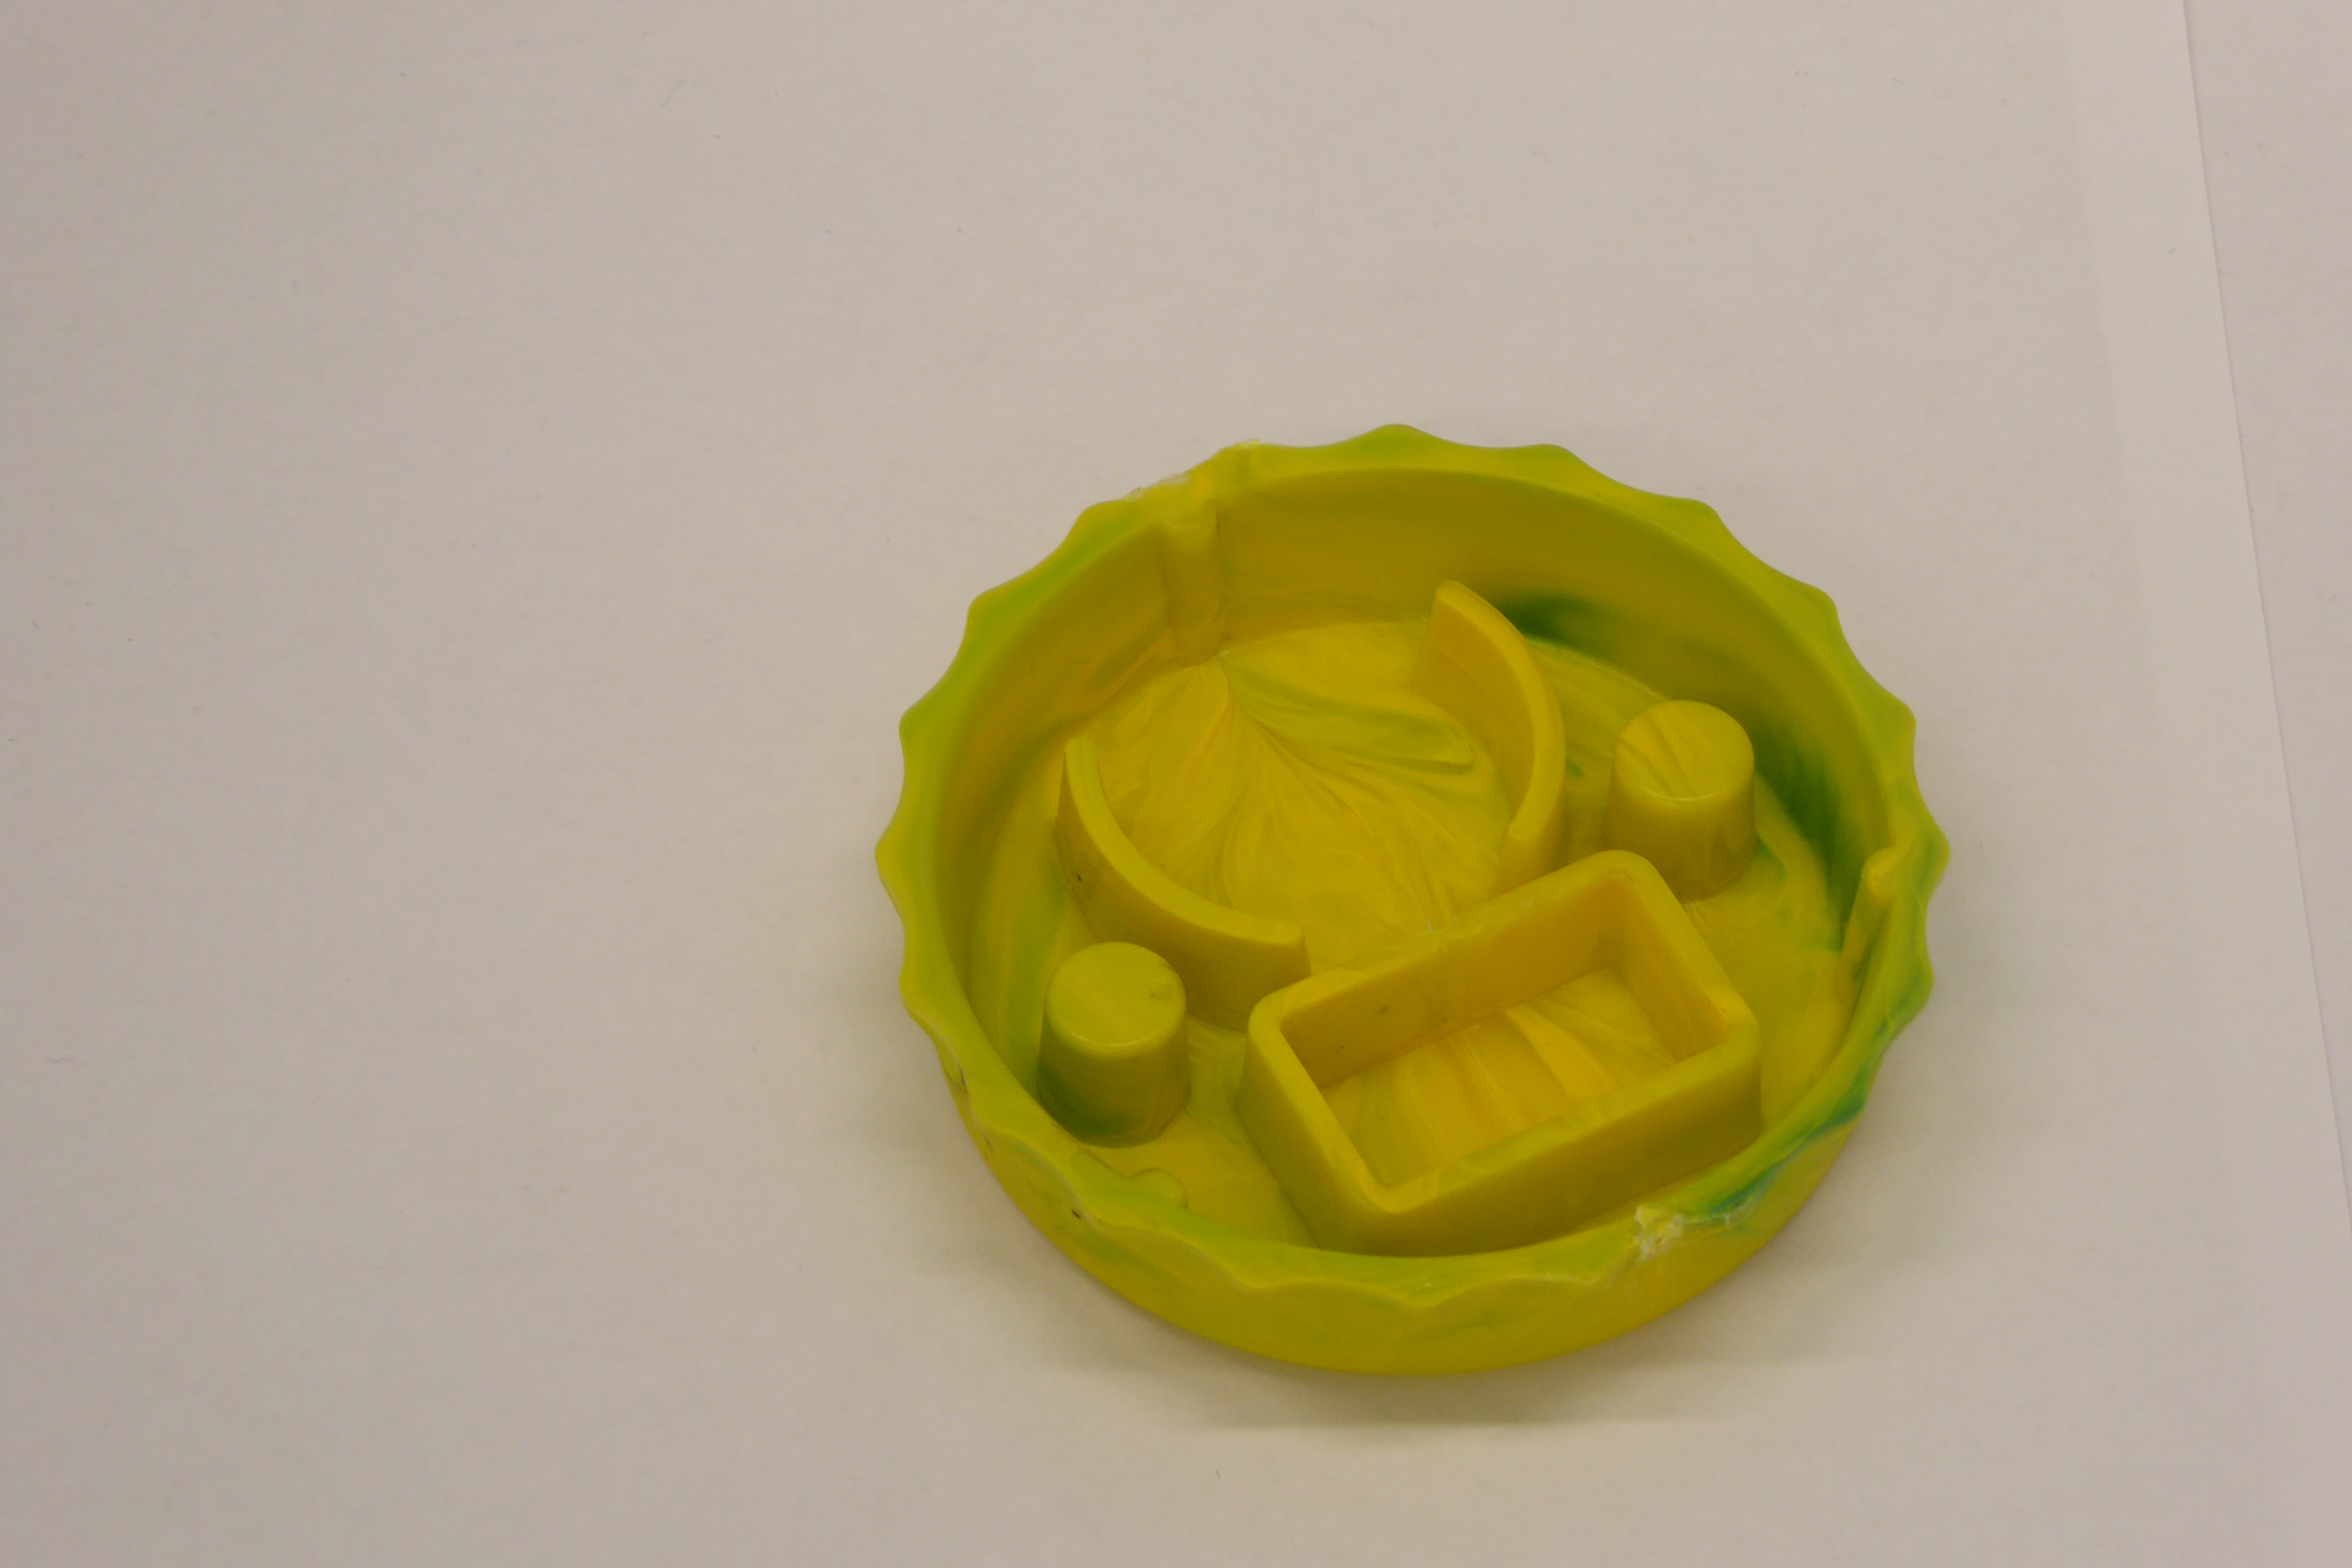
Label: Bottle Opener - Cover